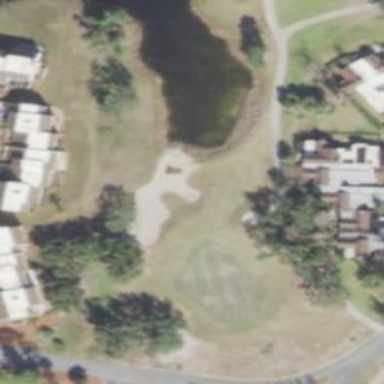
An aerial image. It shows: Golf course.